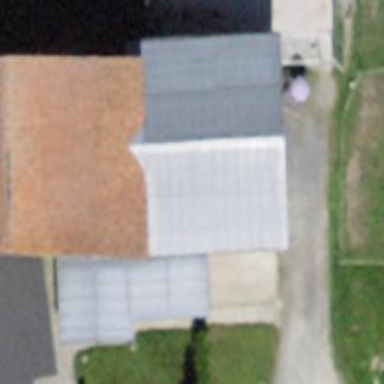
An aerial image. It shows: Farm auxiliary building.